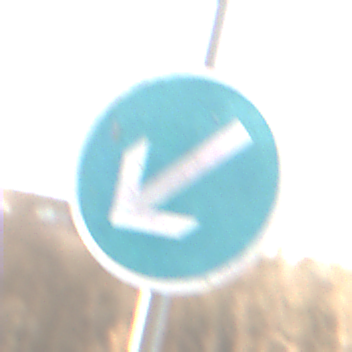
Verkehrszeichen: VorgeschriebeneVorbeifahrtLinks
Umgebung: Outdoor, Nature
Tageszeit: SunriseSunset
Wetter: PartlyCloudy
Licht: Natural
Jahreszeit: NotSpecified
Kontrast: MediumContrast